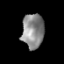
Tissue: prostate
Cell type: Myeloid cells
Senescence score: 0.283
Nuclear area (px): 741
Mean DAPI intensity: 139.251